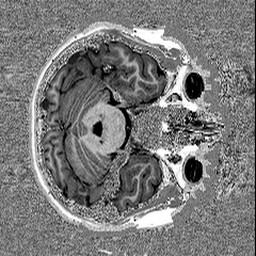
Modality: UNIT1
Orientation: axial
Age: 19
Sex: female
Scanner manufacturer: siemens
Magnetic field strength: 3 T
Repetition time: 5 s
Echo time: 0.00298 s